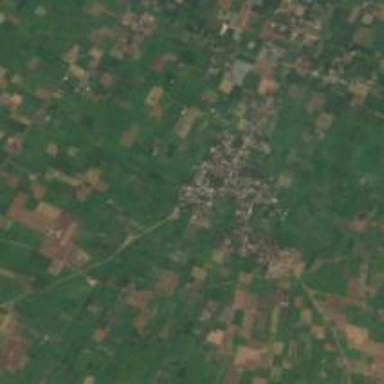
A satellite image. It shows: Village.